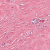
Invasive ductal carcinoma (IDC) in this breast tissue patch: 0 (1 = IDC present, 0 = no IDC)